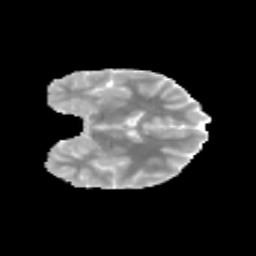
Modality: MD
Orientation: coronal
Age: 14
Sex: female
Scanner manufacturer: siemens
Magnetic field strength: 3 T
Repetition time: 3.8 s
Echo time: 0.07 s